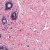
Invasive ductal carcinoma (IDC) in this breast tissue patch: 0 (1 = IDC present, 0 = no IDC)